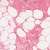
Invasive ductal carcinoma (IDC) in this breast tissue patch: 0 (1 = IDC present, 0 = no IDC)